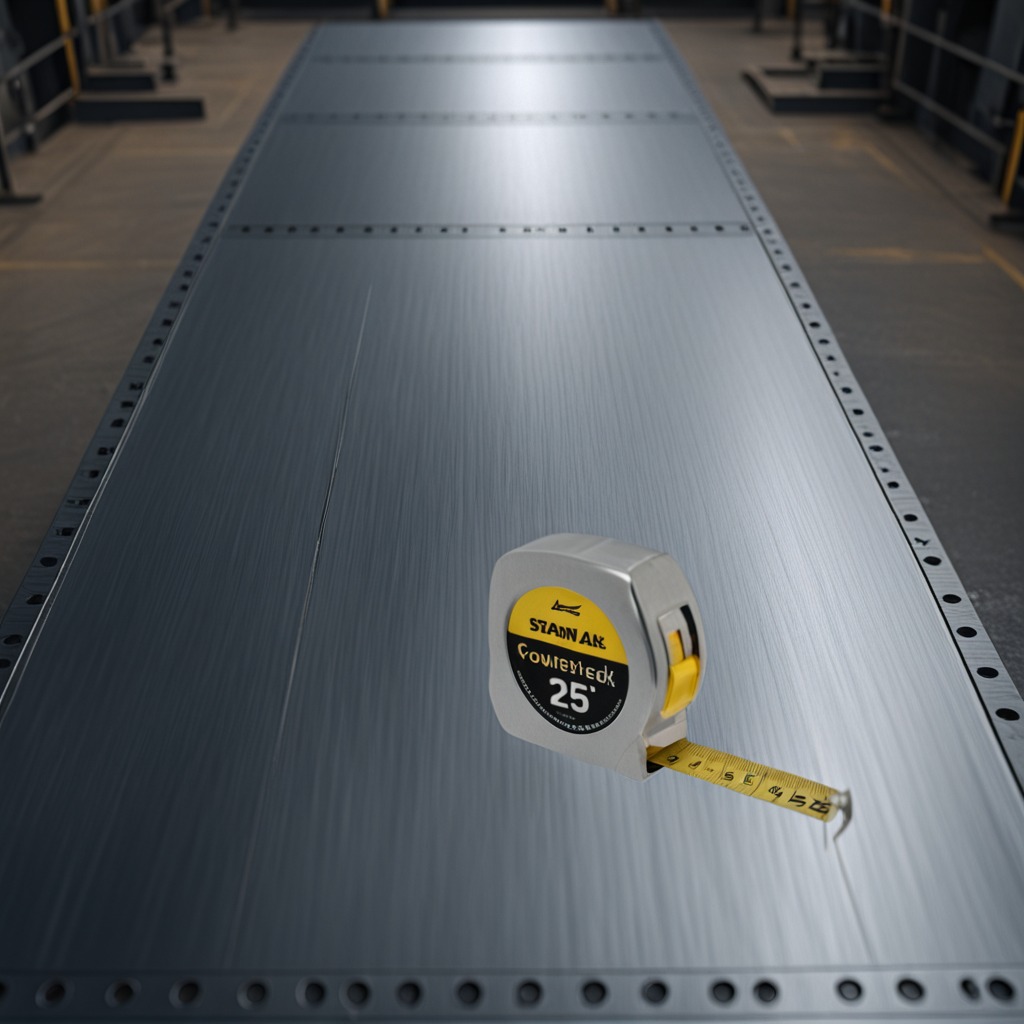
A measuring tape is lying on a cold steel table in a mining workshop.